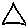
Label: triangle